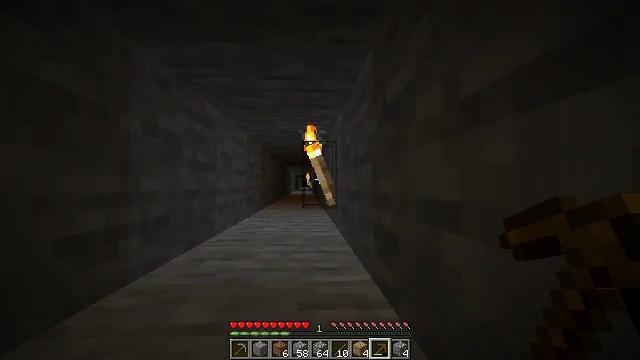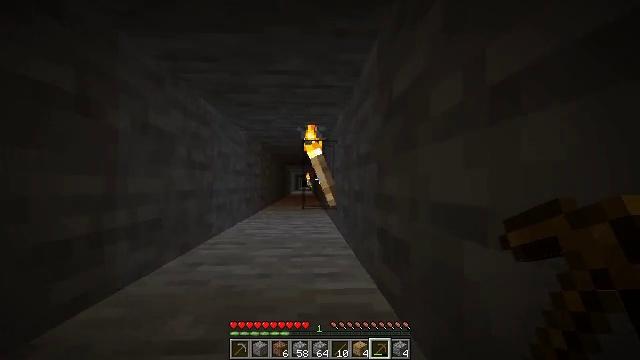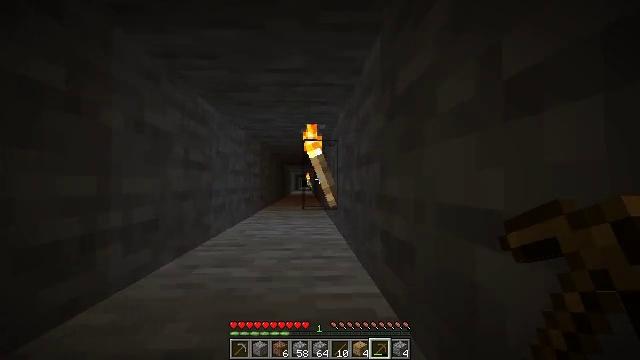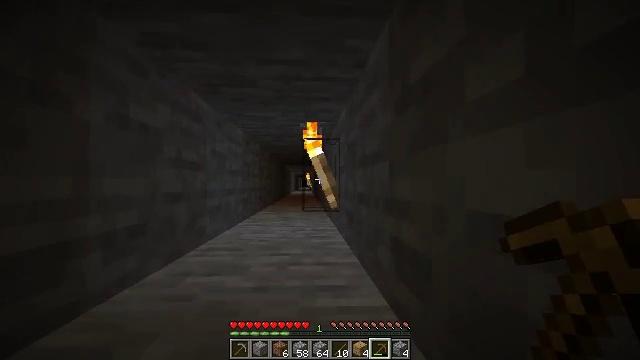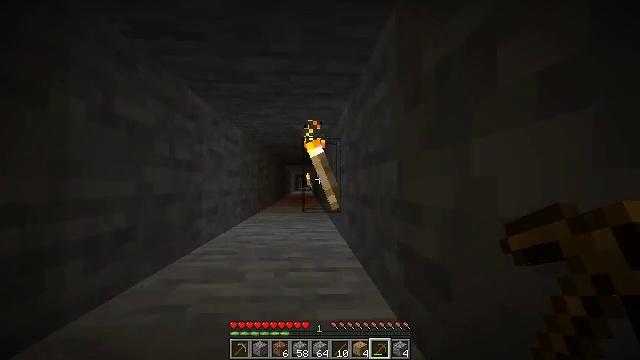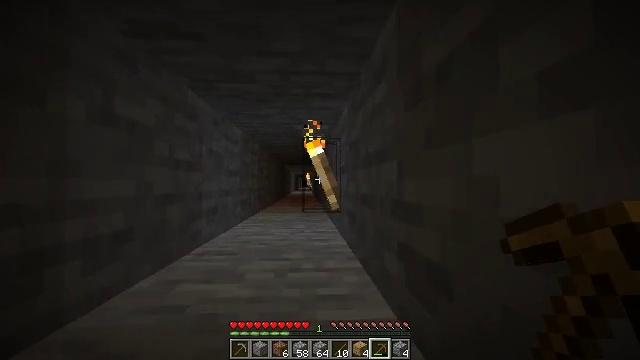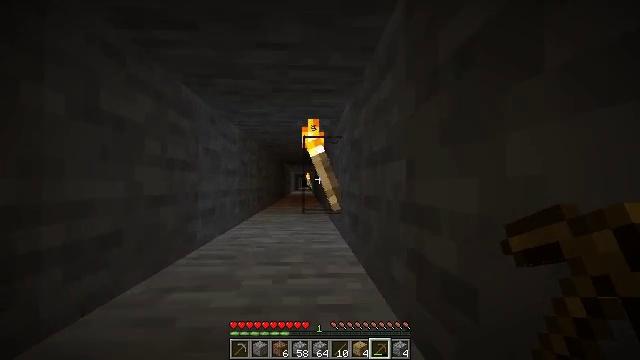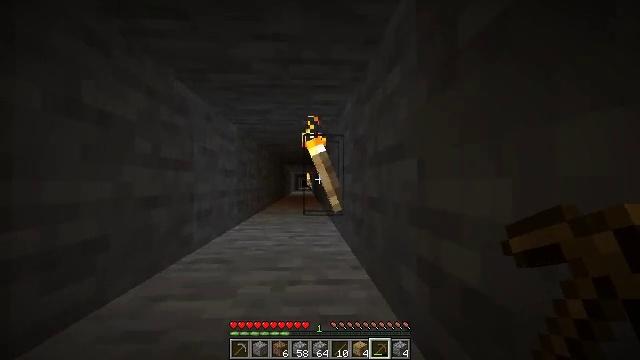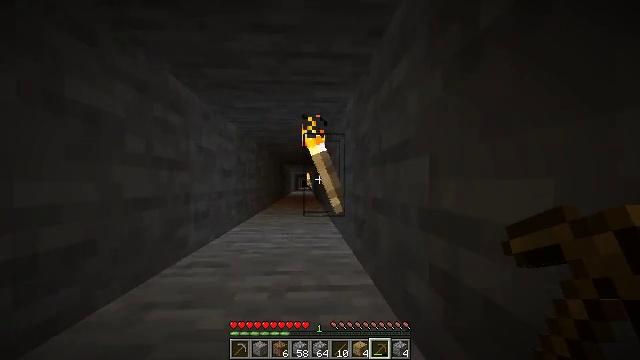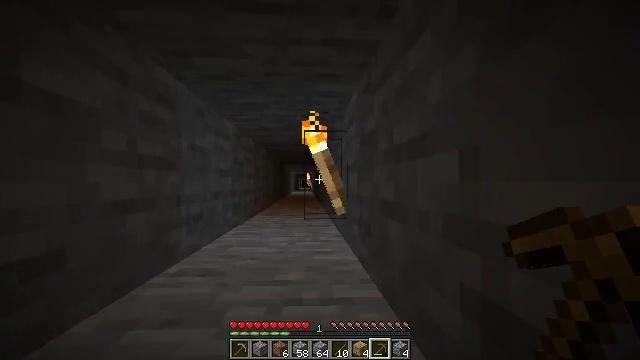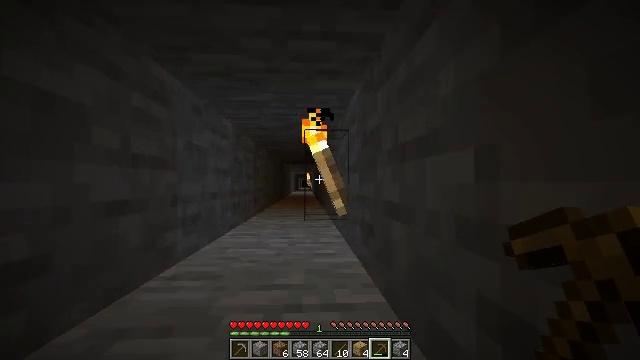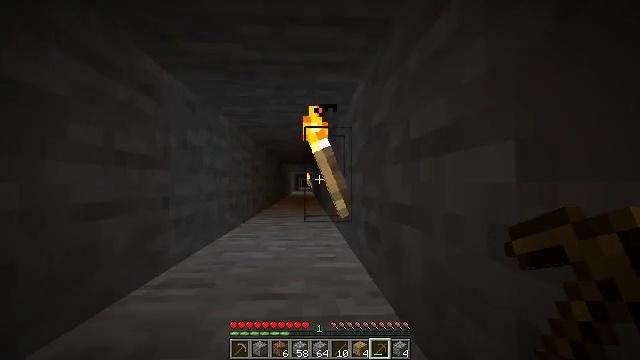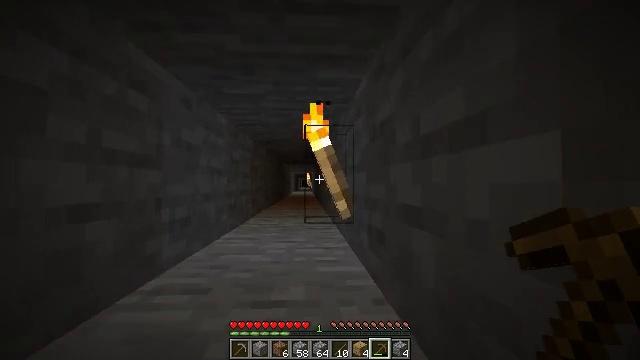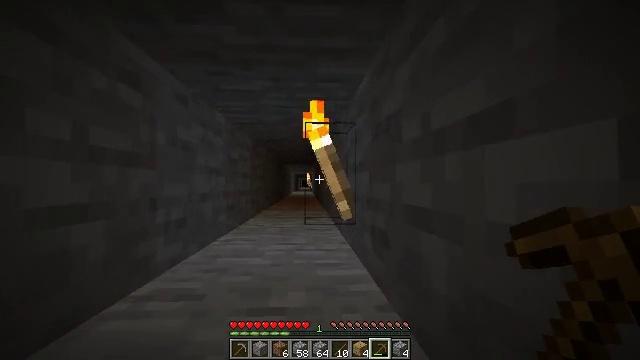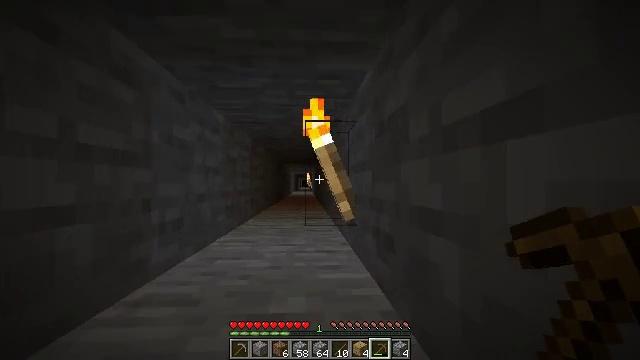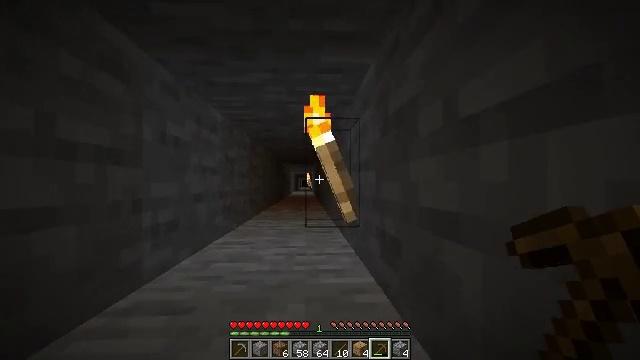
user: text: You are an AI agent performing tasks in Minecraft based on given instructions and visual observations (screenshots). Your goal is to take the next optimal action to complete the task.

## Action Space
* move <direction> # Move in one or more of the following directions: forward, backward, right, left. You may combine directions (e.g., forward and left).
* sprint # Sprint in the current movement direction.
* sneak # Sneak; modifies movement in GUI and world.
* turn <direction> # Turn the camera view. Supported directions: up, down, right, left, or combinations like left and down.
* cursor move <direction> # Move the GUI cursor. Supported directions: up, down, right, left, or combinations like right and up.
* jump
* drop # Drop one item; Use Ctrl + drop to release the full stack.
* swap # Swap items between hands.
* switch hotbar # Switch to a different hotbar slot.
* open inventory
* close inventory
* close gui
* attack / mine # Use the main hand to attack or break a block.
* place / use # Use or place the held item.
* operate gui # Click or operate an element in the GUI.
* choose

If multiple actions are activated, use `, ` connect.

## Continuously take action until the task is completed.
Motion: motion action
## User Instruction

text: Gather the wall torch from the wall.
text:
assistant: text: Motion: move forward
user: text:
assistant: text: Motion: move forward
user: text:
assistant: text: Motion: move forward
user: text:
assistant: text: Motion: move forward
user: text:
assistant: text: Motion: move forward
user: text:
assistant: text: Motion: move forward
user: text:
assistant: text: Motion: move forward
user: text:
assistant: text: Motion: move forward
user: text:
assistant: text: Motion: move forward
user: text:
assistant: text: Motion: move forward
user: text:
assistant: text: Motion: move forward
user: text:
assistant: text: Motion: move forward
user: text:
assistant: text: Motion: move forward
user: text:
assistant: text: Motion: move forward
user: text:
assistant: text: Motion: move forward
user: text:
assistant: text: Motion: move forward
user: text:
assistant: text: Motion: move forward
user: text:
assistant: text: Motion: move forward, turn right
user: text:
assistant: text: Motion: move forward, turn right
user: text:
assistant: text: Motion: move forward
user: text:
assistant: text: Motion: move forward
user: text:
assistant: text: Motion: move forward
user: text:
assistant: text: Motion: move forward
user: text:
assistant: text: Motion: move forward
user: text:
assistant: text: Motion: move forward
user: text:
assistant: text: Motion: move forward
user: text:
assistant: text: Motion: move forward
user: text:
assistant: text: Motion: move forward
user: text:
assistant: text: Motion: move forward, attack / mine
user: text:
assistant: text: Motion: move forward, attack / mine